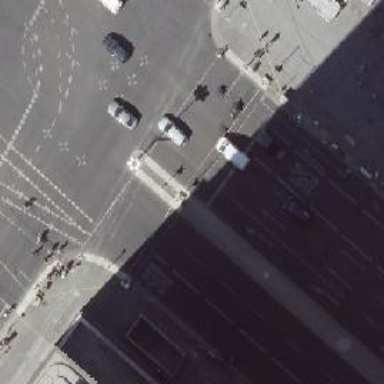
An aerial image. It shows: Traffic island located on footway.